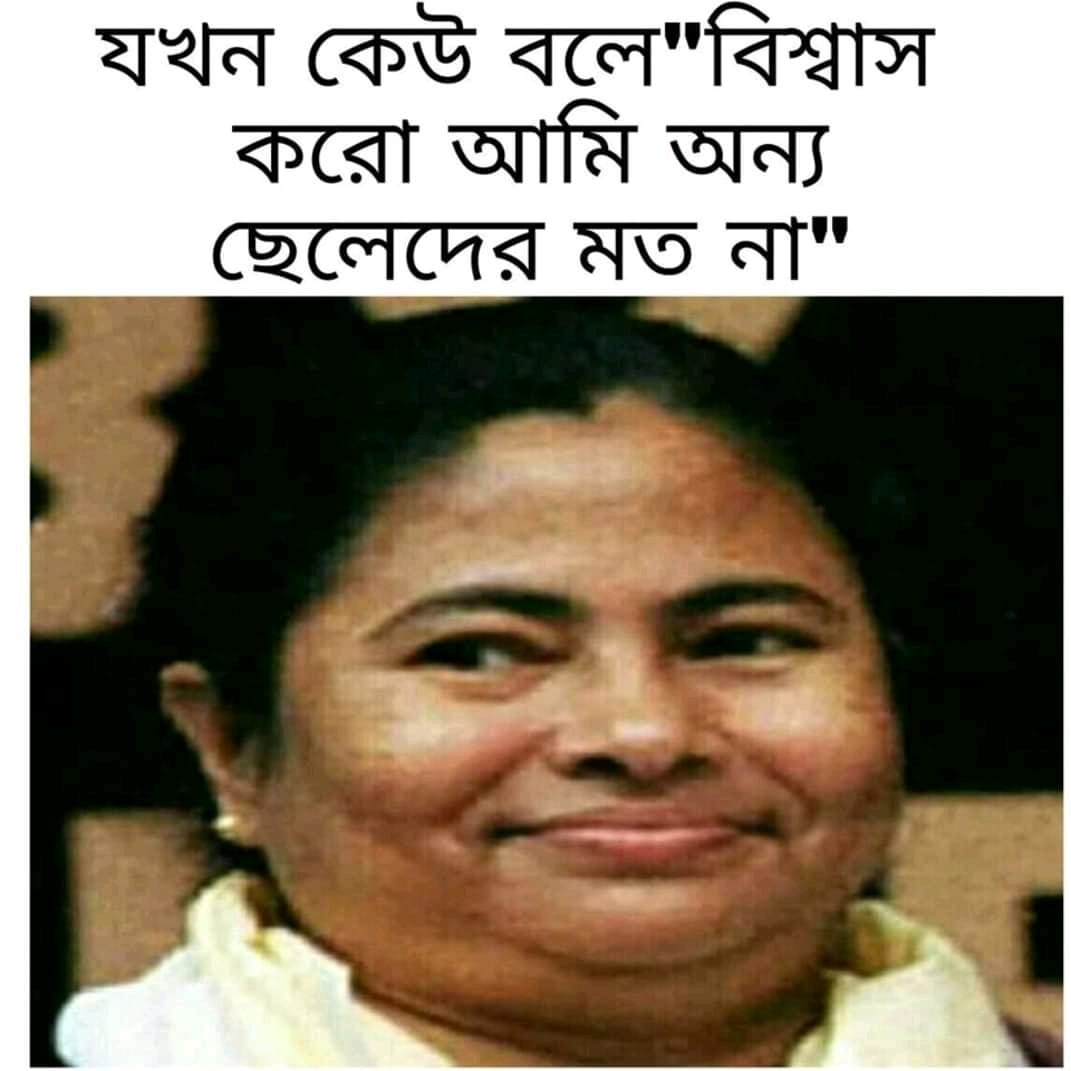
Caption: যখন কেউ বলে "বিশ্বাস করো আমি অন্য ছেলেদের মত না"
Label: non-hate